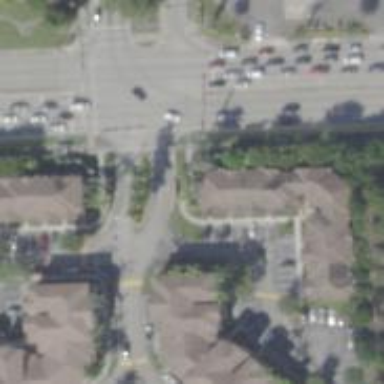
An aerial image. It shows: Footway on asphalt with marked crossing lines.